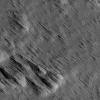
Atmospheric dust classification: not_dusty